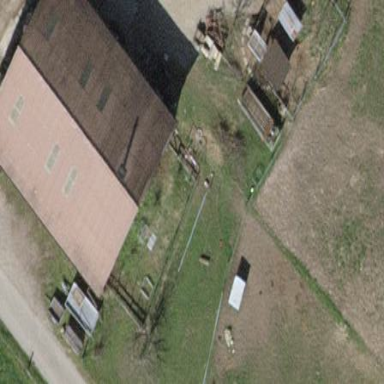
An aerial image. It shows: Farm building.